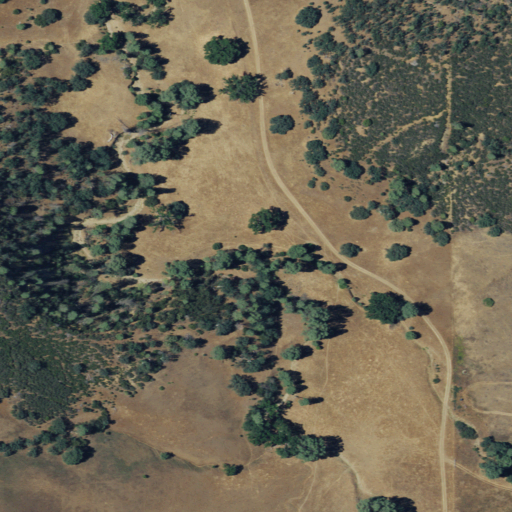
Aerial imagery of valley in California named Mine Canyon containing shrub, grassland, and mixed forest